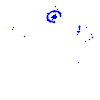
Particle: electron